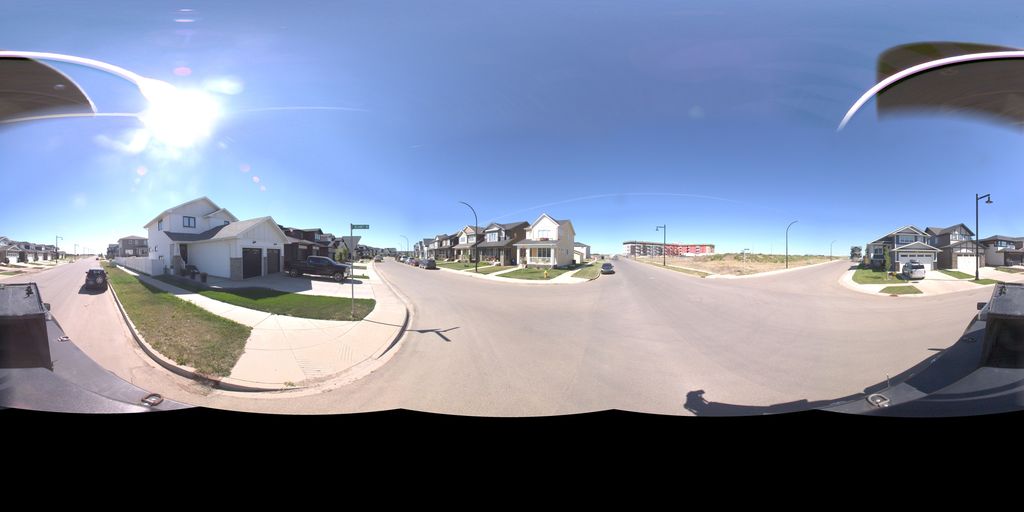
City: saskatoon